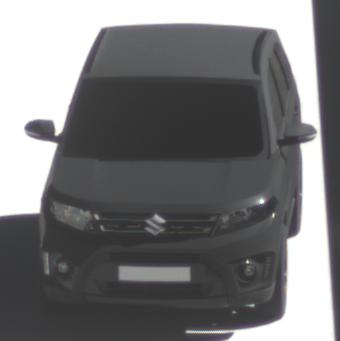
Make: Suzuki
Model: Vitara 1.6
Detailed model: Vitara (LY)
Model produced from: 2015/04
Model produced until: 2018/08
Doors: 5
Color: black
Road condition: dry road
Daytime: morning or afternoon
Contrast: high contrast